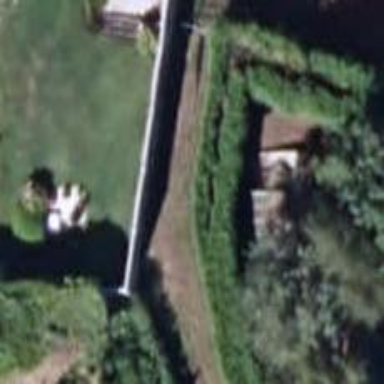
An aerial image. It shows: Fence is in the image.